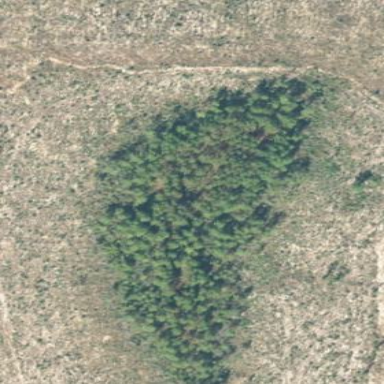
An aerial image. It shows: Woodland with needle-leaved trees.